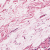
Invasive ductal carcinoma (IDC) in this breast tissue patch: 0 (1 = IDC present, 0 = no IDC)